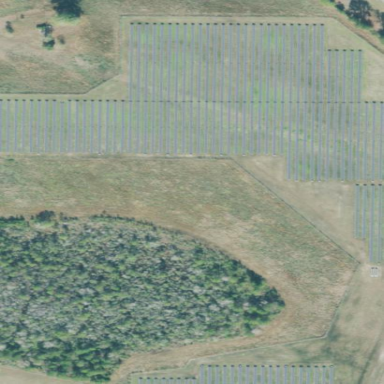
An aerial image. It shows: Solar power plant utilizing photovoltaic technology to produce electricity.